Interaction volume radius: 5 \u00c5
Interaction volume height: 15 \u00c5
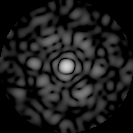
Disorder parameter: 0.853